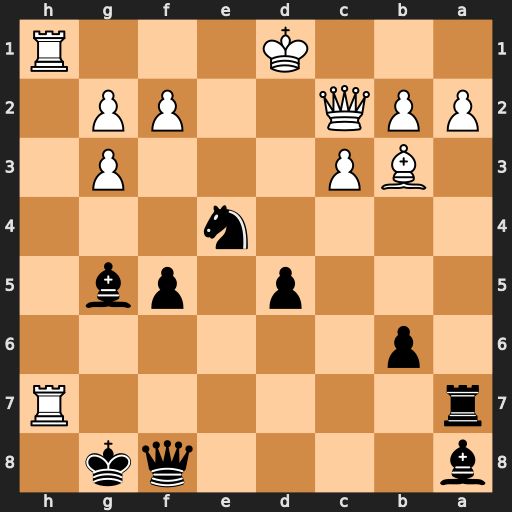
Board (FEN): b4qk1/r6R/1p6/3p1pb1/4n3/1BP3P1/PPQ2PP1/3K3R
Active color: b
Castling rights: -
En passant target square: -
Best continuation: Rxh7 Rxh7 Kxh7